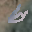
Label: 6